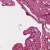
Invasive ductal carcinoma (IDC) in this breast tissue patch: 0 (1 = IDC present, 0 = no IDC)